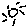
Label: sun